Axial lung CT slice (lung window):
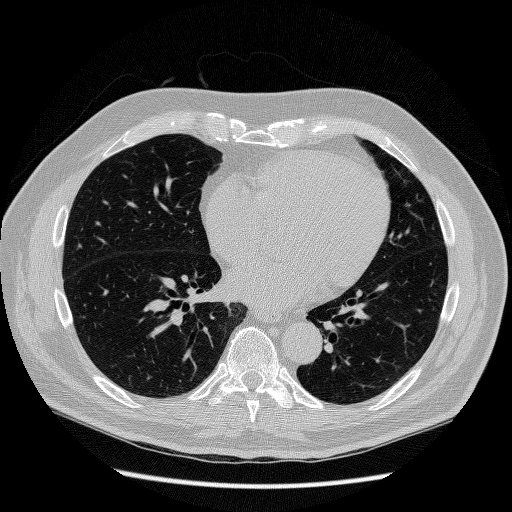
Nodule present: no